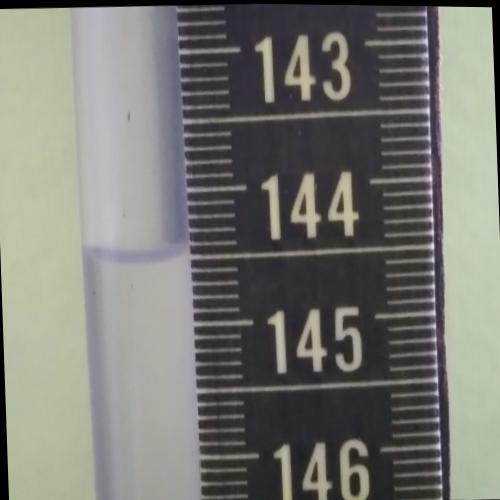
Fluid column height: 144.5 cm